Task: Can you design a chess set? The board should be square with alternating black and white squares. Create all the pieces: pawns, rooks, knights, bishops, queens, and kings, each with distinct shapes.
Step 4176:
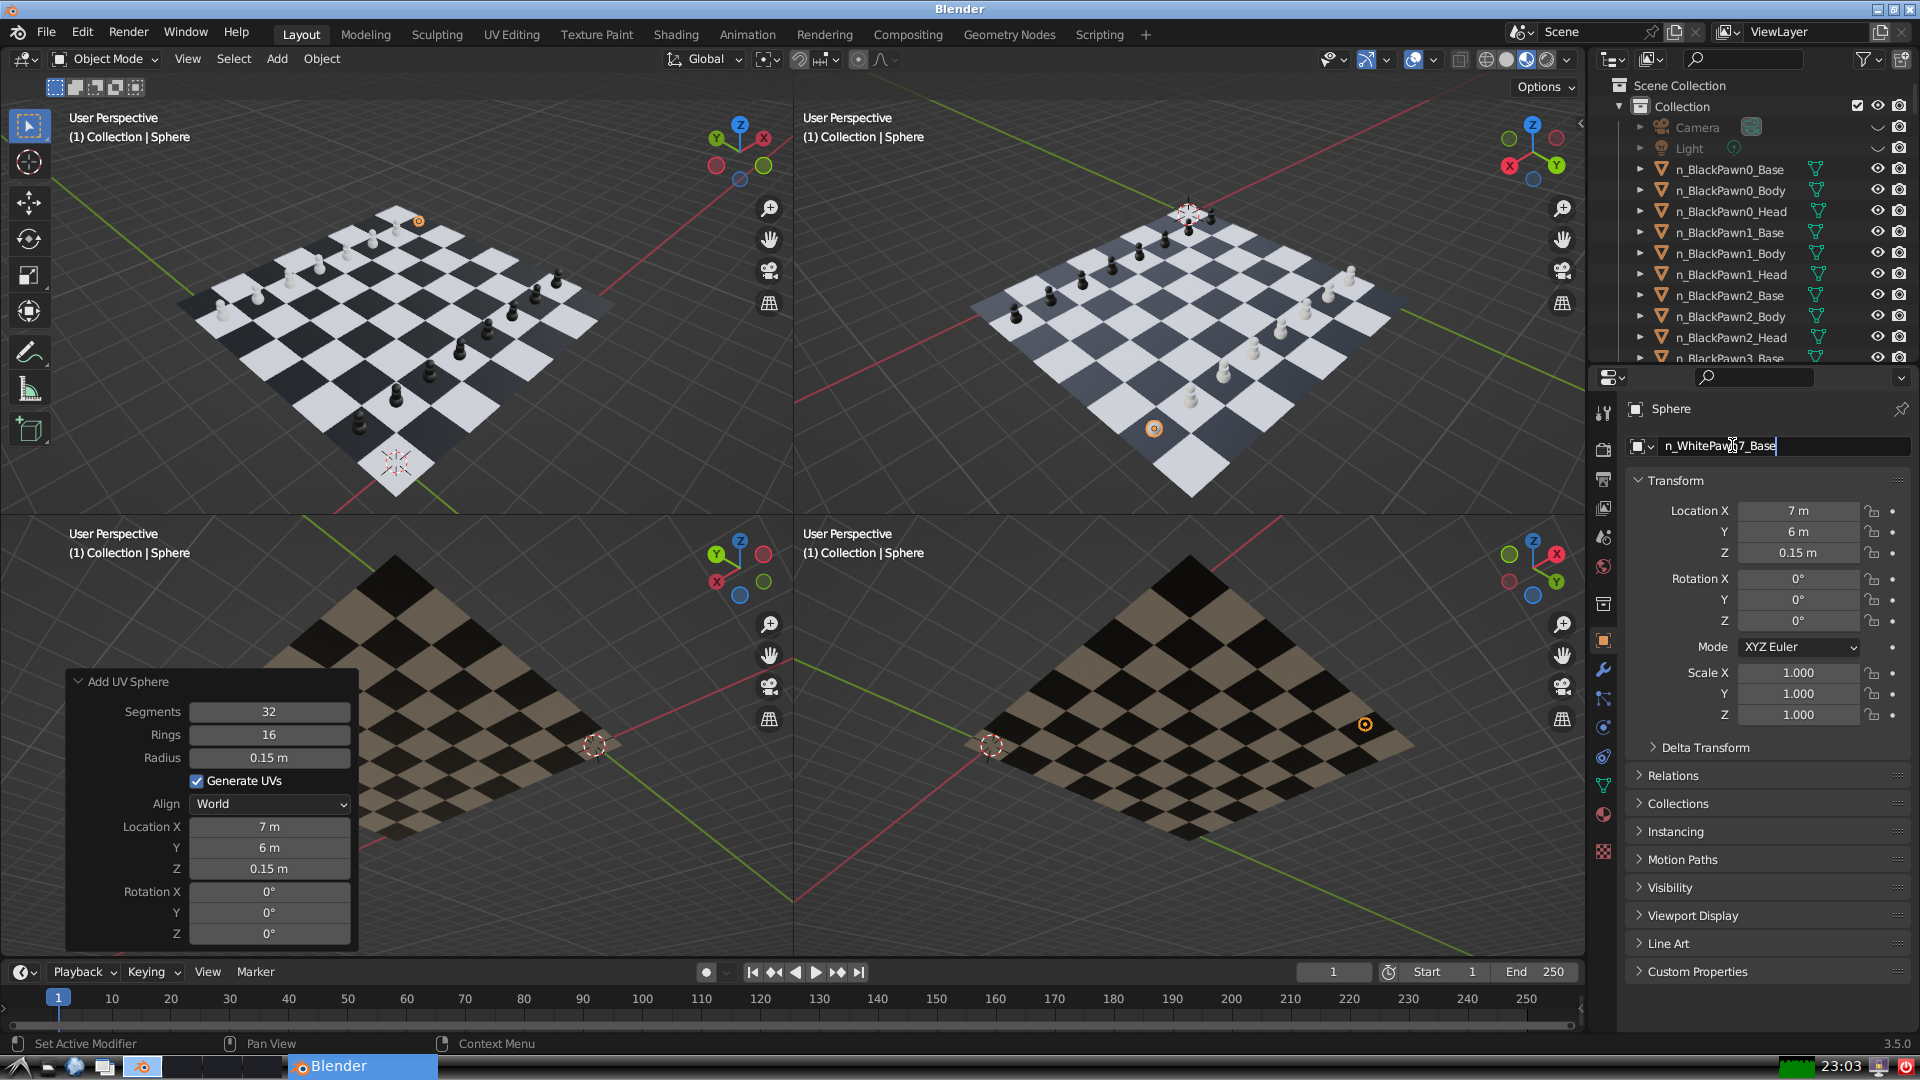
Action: {"key_press": ['Return']}